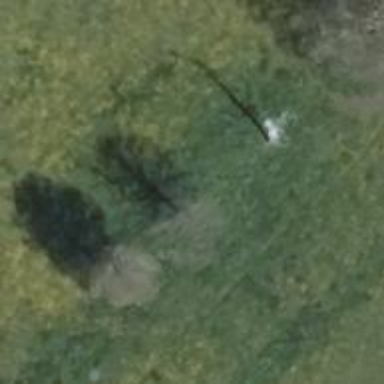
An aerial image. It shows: Deciduous broadleaved tree.